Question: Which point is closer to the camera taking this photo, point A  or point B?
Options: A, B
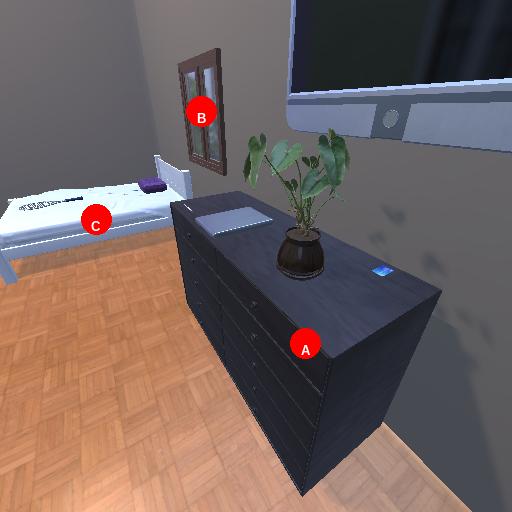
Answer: A